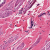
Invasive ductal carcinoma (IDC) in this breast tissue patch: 0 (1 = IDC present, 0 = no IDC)